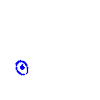
Particle: proton